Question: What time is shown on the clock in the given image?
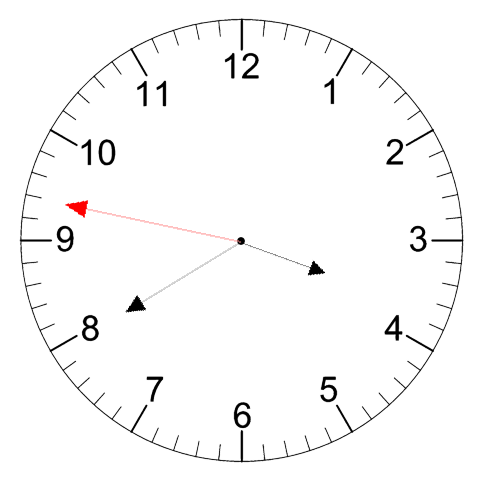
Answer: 03:39:47